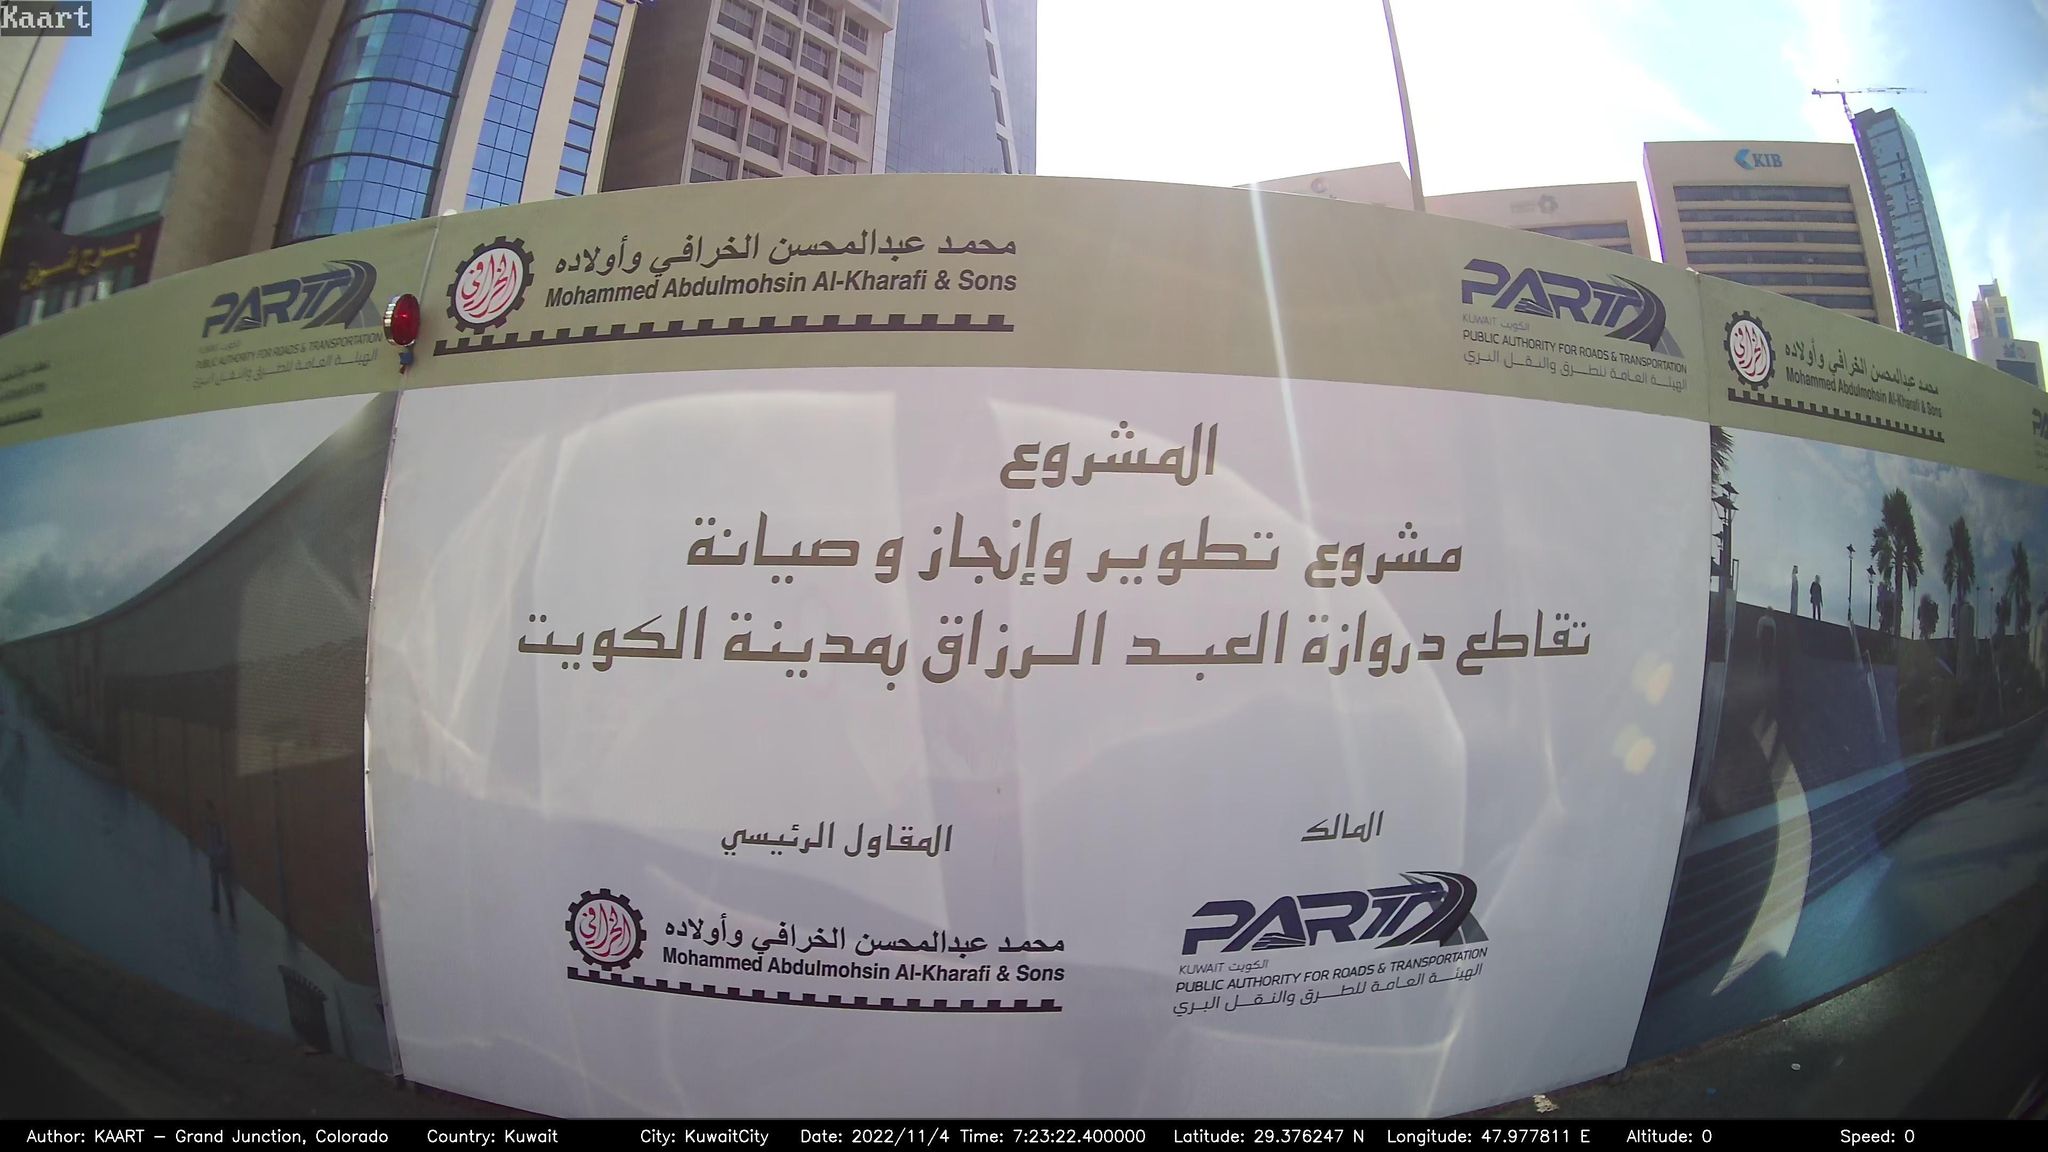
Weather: clear
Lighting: day
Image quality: good
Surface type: driving surface
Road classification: primary, primary_link
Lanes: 2
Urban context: urban centre
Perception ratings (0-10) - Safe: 2.86, Lively: 6.62, Beautiful: 3.74, Boring: 6.34, Depressing: 3.22, Wealthy: 2.87